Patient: sex F, age 59
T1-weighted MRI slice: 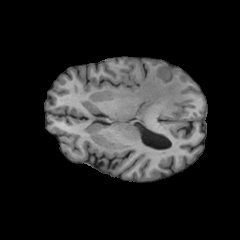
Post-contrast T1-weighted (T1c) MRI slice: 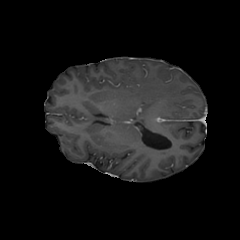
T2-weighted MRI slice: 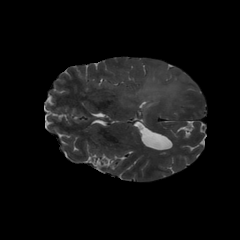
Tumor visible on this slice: yes
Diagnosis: Glioblastoma, IDH-wildtype
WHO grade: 4